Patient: sex M, age 71
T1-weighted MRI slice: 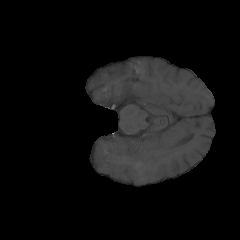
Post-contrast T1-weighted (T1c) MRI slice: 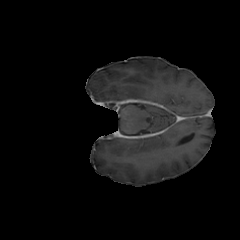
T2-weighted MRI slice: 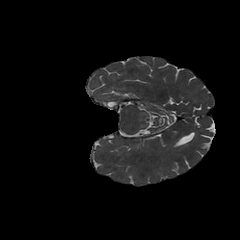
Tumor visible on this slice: no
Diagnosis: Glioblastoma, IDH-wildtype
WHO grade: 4